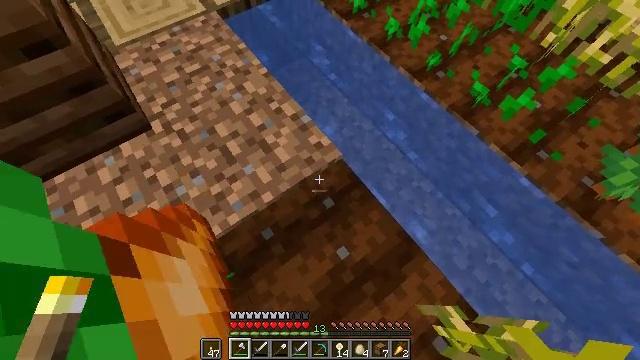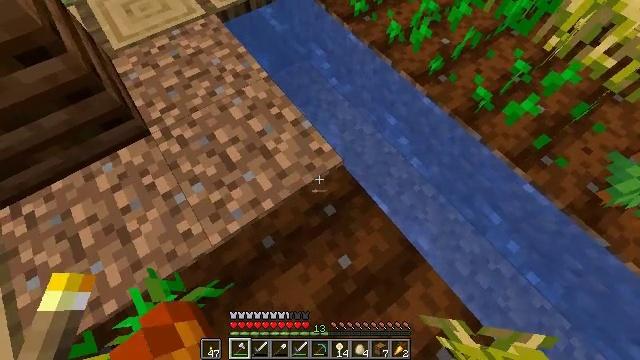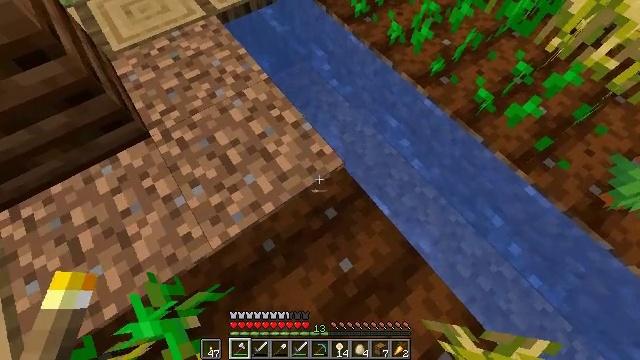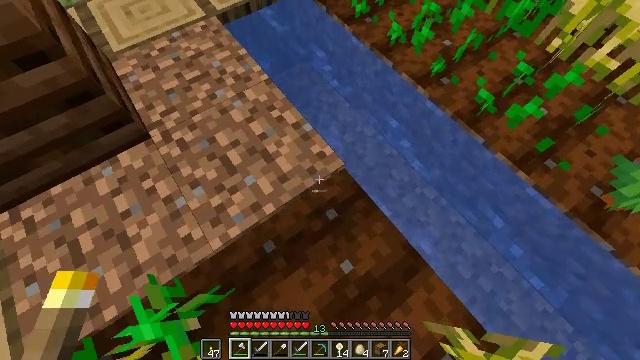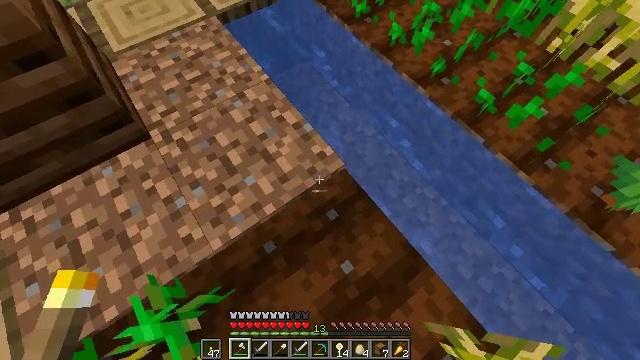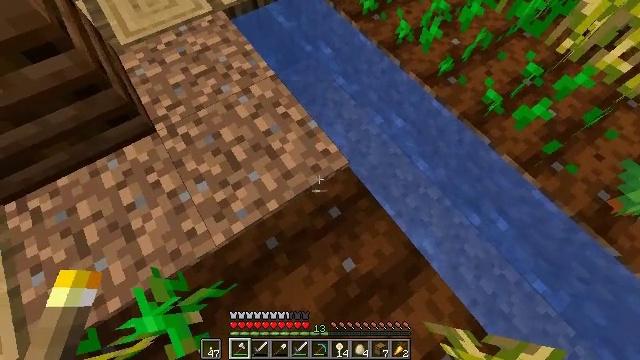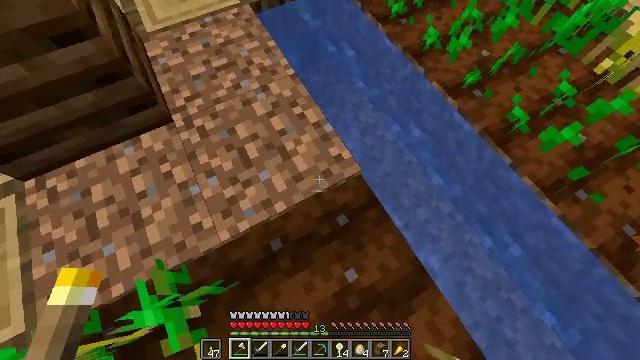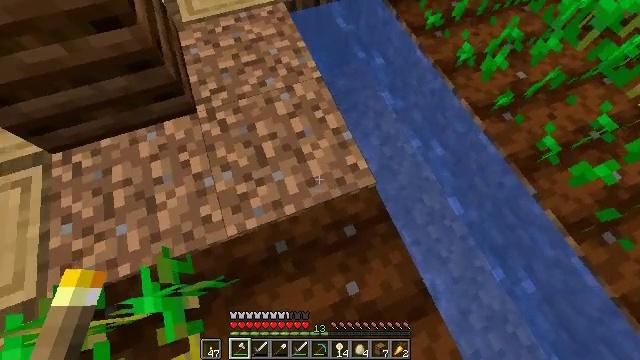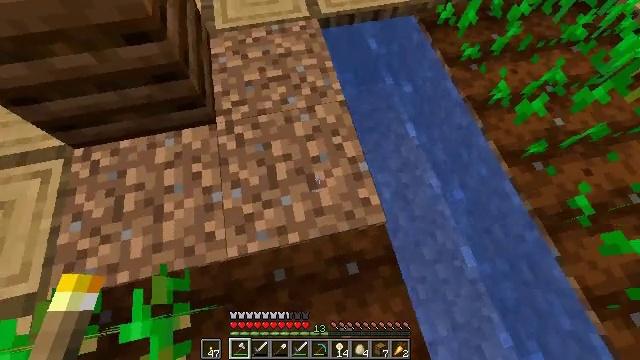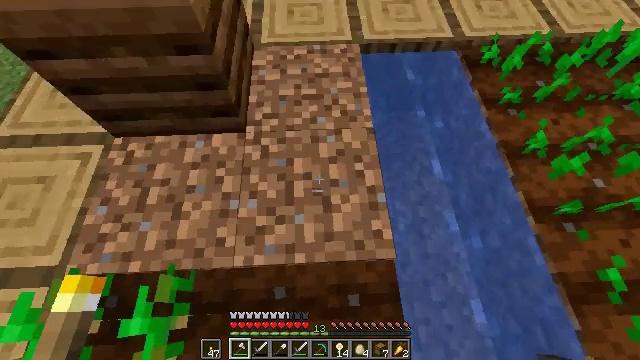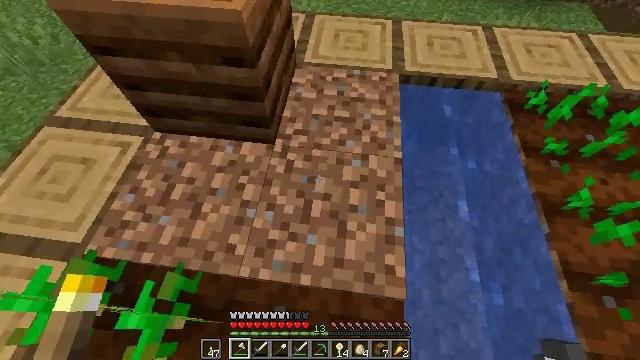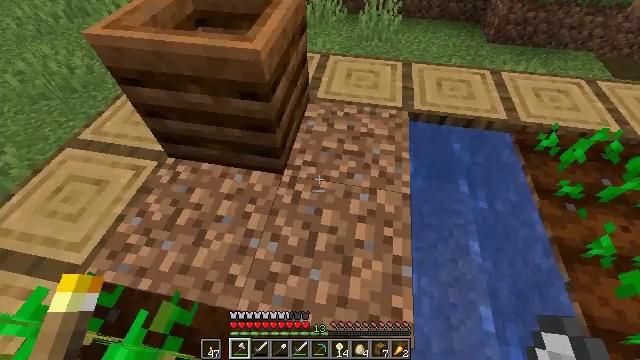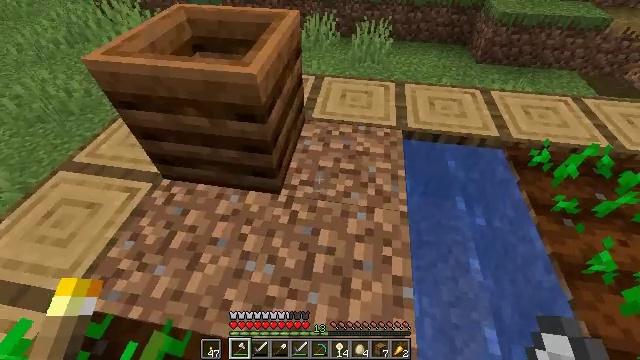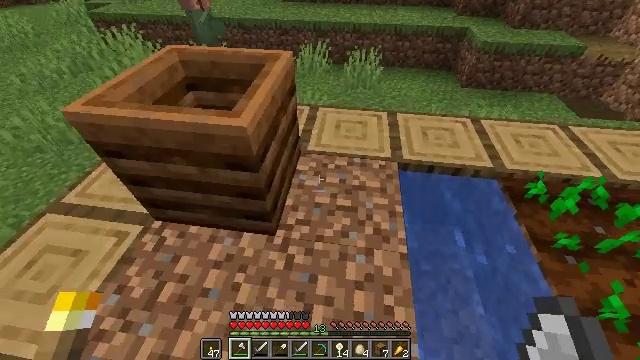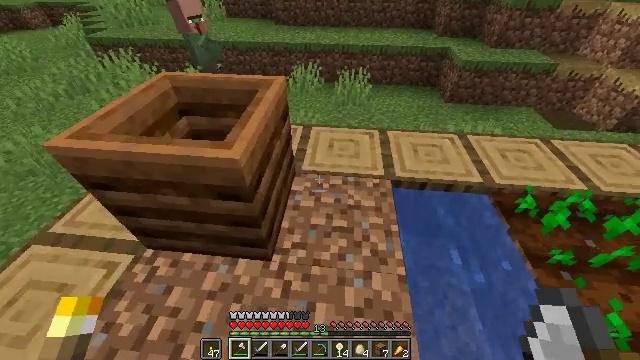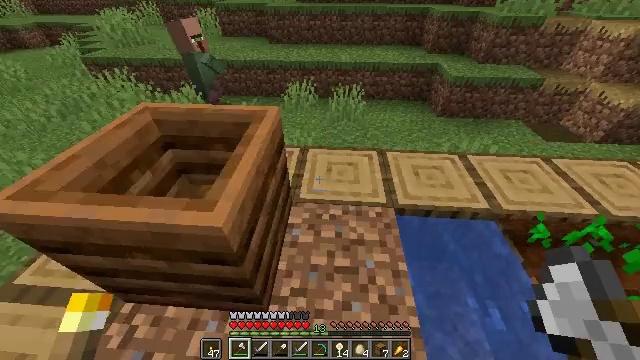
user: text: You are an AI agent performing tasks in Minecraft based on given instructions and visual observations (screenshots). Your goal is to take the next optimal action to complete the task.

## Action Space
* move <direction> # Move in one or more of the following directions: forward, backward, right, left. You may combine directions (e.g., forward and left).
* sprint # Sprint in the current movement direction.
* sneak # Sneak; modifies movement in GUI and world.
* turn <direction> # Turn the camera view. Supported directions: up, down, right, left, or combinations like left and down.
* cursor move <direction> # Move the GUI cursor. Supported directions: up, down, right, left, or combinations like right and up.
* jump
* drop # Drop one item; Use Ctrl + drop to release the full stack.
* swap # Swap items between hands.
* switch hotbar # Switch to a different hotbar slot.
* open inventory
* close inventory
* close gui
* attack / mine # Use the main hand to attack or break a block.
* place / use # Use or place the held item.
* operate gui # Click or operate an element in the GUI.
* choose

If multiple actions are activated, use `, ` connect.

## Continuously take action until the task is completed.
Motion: motion action
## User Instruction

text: Collect carrots by breaking the crop.
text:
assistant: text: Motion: no_op
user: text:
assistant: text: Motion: no_op
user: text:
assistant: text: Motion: no_op
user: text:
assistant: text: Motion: no_op
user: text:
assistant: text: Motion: turn left
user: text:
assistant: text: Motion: move forward, turn left
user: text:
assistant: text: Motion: move forward, turn left
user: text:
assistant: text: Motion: turn left
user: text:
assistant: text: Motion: turn left and up
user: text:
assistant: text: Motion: turn left and up
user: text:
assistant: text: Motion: turn left and up
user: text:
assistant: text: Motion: move forward, turn right and up
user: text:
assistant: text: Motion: move forward, turn right and up
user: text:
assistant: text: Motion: move forward, turn right and up
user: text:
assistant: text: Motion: move forward, turn right and up
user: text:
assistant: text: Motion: move forward
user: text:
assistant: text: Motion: move forward, turn right
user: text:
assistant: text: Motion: move forward, turn right
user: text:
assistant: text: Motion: move forward, turn right
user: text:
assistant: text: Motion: move forward
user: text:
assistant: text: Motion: move forward
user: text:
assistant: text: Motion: move forward
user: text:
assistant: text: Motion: move forward
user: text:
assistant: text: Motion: move forward
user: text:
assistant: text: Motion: move forward, turn right
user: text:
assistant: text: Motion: move forward, turn right and down
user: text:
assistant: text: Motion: move forward, turn right and down
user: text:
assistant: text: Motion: move forward, turn right
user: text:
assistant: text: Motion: turn right and up
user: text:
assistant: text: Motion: turn right and up